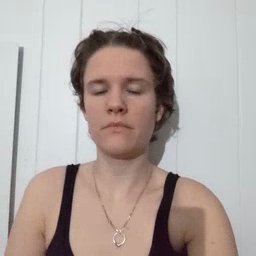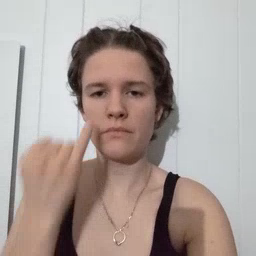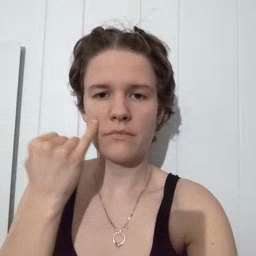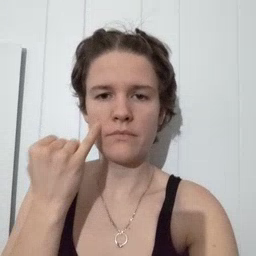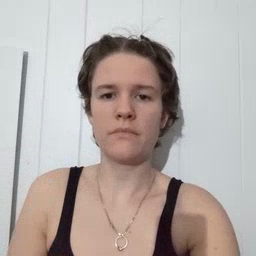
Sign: if